Question: I have simple combo with remote store. 'pagination', 'triggerAction' doesn't matter for me.
All I need is disable sending request everytime I type smth in combo.

Even when I have 'triggerAction: 'all'' request are being sent.
How can I disable it? I need to load store just one time. Please help me!
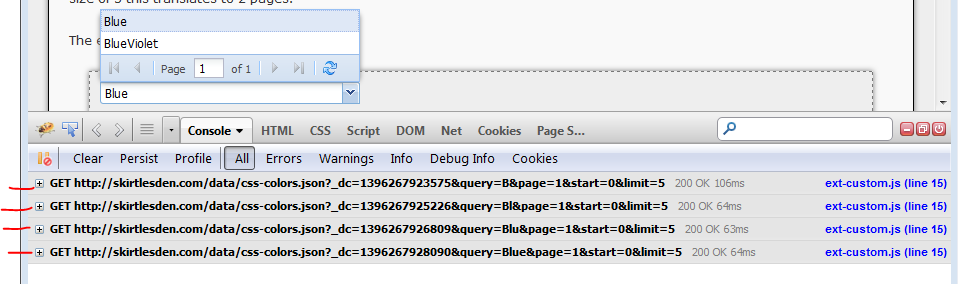
Answer: Set 'queryMode: 'local''.
Docs <URL>.